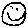
Label: smiley face